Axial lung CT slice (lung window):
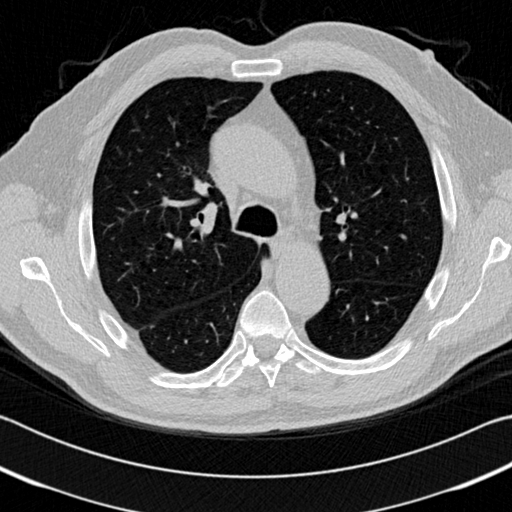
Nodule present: no